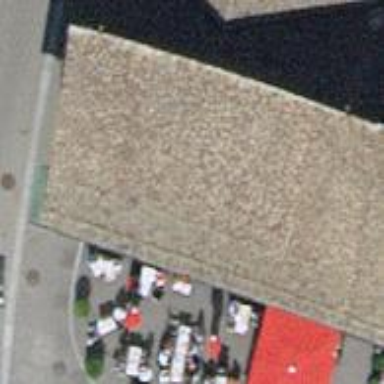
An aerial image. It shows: Building with gabled roof. The roof color is grey.